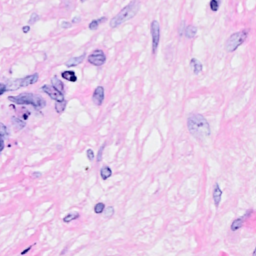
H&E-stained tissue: Breast